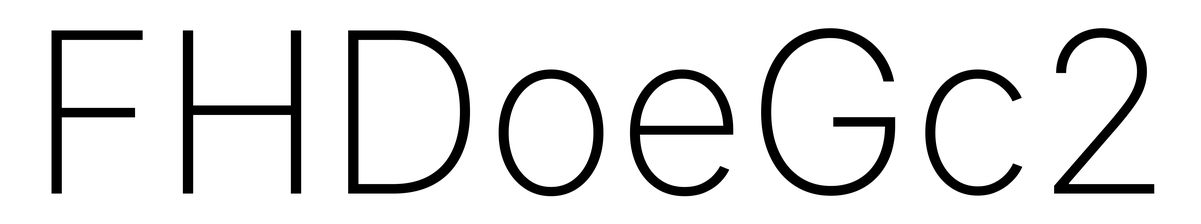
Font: Inter_ExtraLight